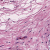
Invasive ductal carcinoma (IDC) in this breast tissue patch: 0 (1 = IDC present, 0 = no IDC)